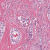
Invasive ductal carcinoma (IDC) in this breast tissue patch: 1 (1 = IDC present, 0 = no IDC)